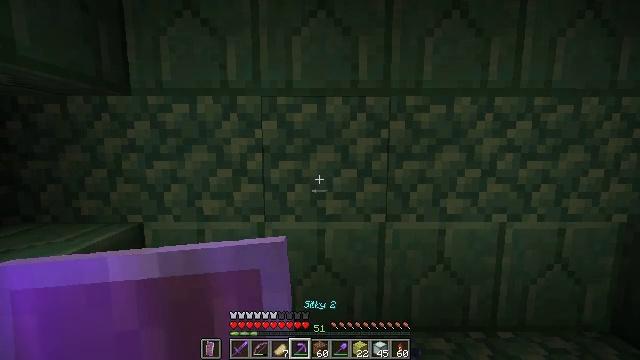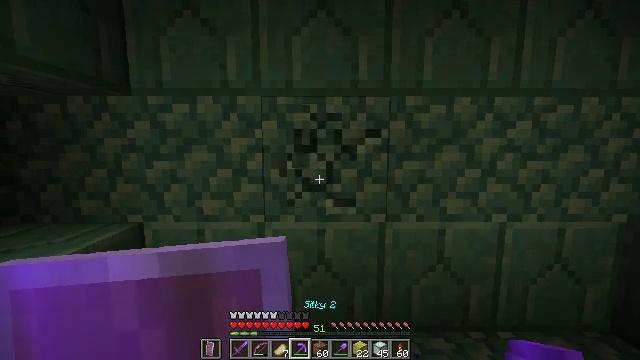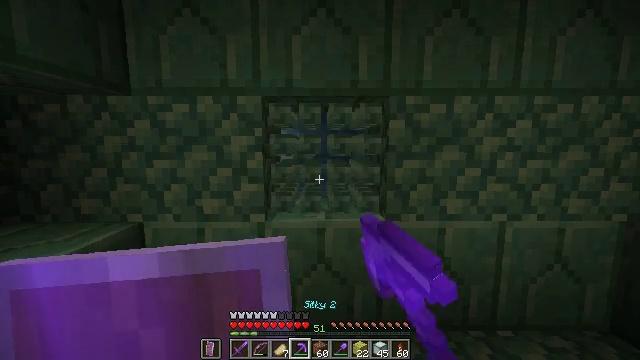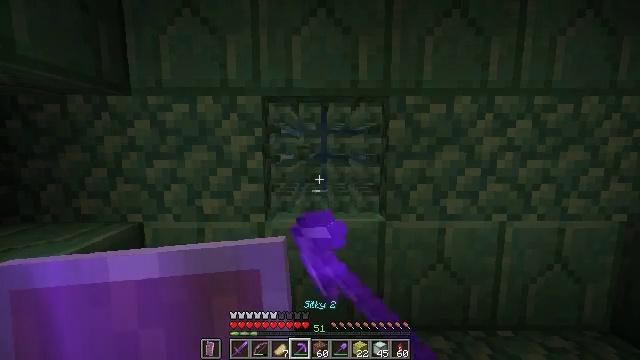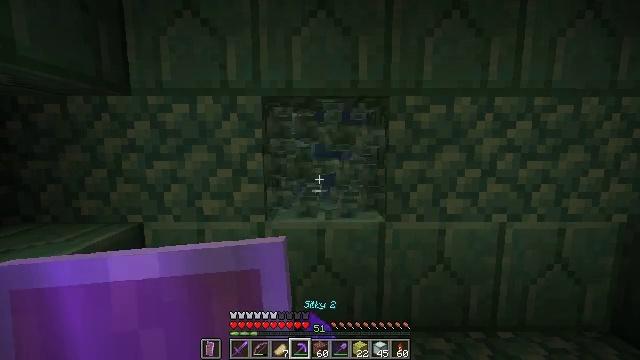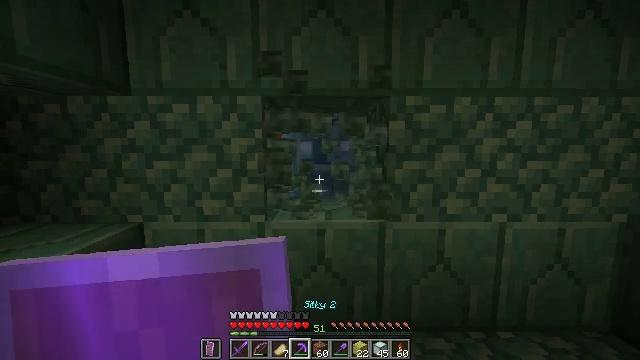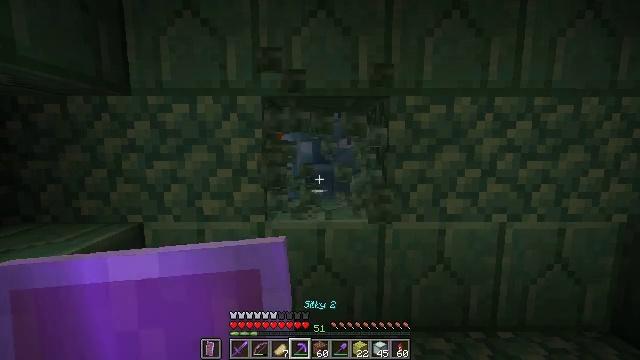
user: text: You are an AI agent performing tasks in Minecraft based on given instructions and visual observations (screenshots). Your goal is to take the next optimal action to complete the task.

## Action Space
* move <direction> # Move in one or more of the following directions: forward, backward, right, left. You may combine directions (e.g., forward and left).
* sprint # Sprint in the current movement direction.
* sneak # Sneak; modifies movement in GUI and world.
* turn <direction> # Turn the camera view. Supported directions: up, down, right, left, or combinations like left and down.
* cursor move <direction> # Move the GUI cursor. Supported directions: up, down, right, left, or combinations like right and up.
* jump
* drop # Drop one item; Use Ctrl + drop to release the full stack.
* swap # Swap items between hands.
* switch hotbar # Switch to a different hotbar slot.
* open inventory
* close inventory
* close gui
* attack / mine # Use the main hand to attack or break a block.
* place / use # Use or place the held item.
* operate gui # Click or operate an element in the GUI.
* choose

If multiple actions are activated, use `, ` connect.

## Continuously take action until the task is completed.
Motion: motion action
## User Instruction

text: Collect prismarine from underwater structures.
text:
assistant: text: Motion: attack / mine
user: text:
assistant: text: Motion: attack / mine
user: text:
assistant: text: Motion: attack / mine
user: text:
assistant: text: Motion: attack / mine
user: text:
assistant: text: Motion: no_op
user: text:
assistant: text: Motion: no_op
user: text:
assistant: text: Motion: no_op